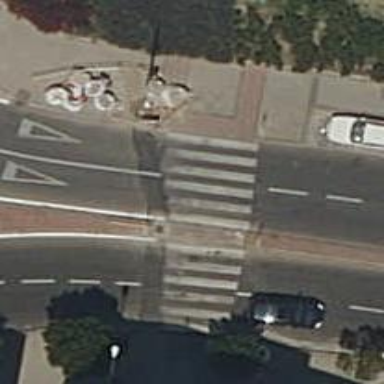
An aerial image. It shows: Uncontrolled crossing on the road.